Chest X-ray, PA view. Patient: 51 years old, sex F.
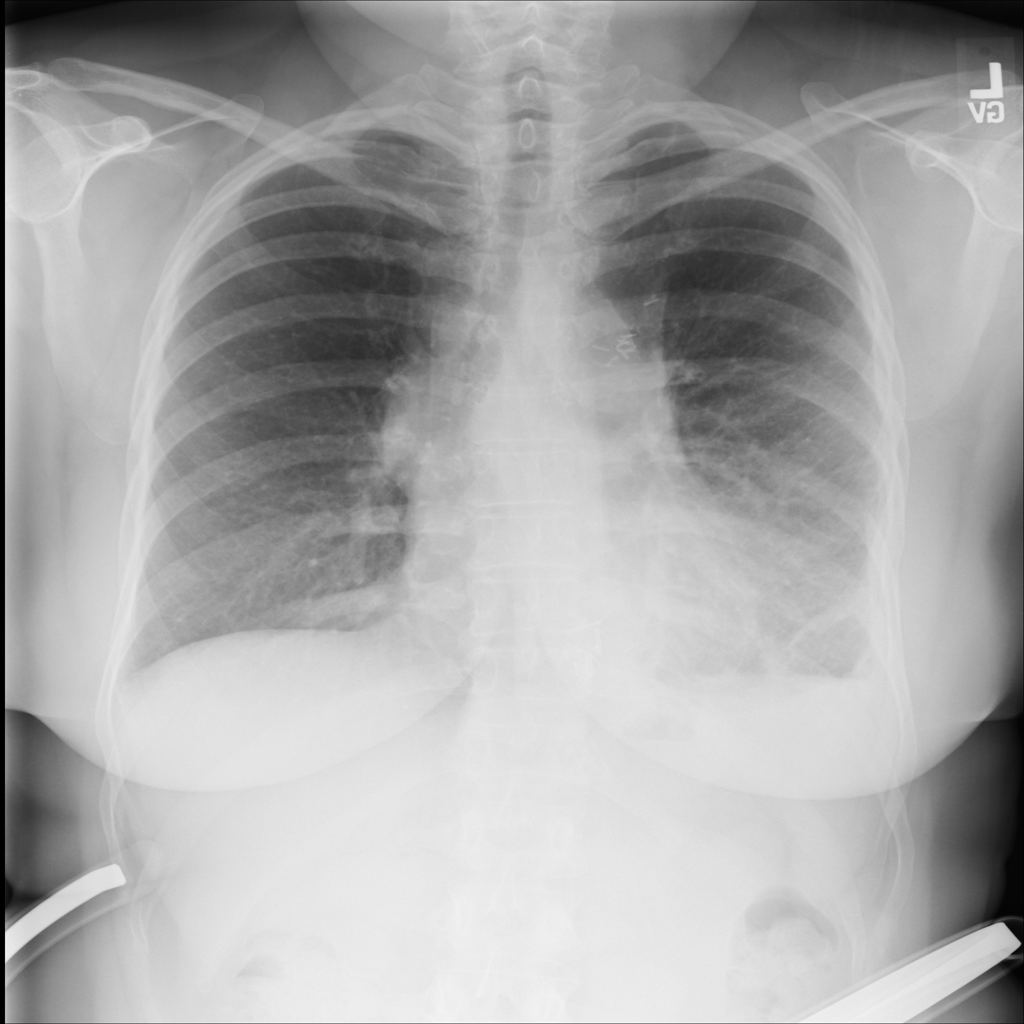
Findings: Atelectasis